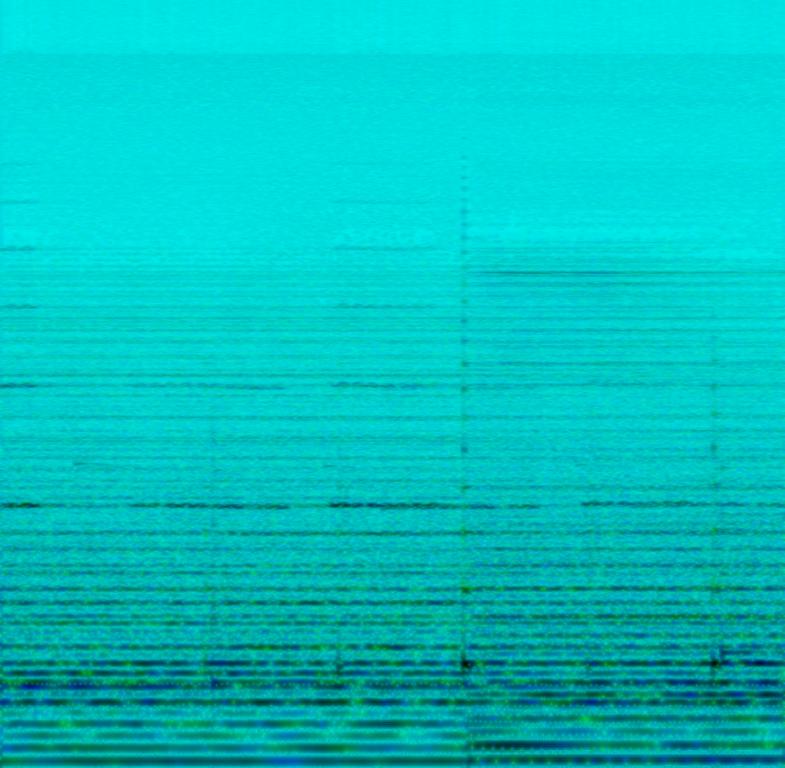
The low quality recording features an ambient song that consists of a mellow piano melody, short plucked melody and wide synth pad. It sounds calming and relaxing.